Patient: sex F, age 58
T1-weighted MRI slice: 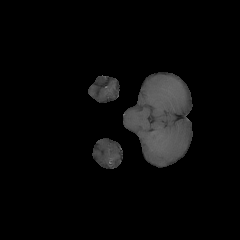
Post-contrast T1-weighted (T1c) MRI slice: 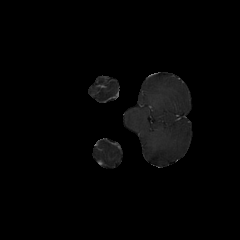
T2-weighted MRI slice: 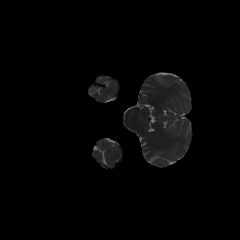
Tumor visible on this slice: no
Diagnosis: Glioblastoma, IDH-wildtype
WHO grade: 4